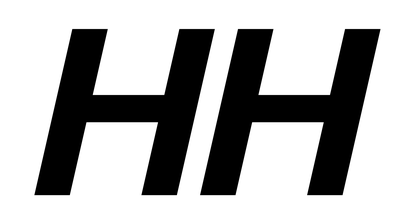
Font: InstrumentSans-Italic_Bold_Italic